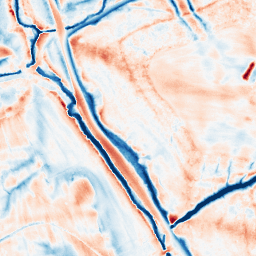
Category: edge_preserving
Decomposition family: guided
Decomposition parameters: radius: 8
eps: 0.001
Upsampling method: sinc_blackman
Upsampling parameters: scale: 2
kernel_size: 8
Upsampling scale: 2